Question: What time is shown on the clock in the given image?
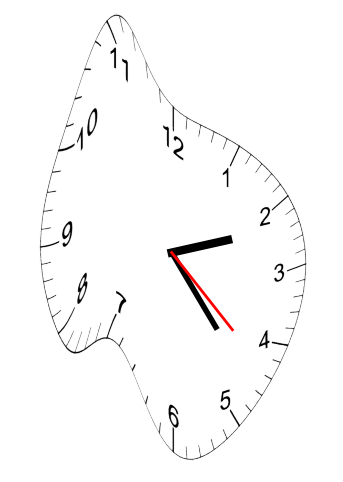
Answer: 02:23:22